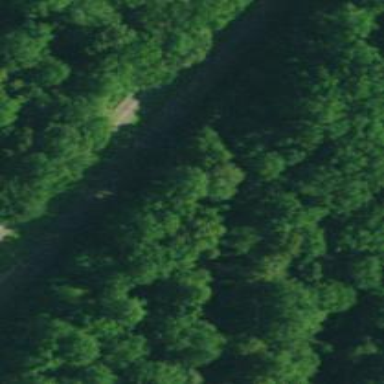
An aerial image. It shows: Disused railway.